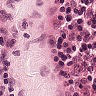
Metastatic tissue present: no